This grayscale texture is a bearing vibration snapshot reshaped row-by-row into a square image. Based on the visible evidence, which condition applies: normal, inner_race, outer_race, ball?
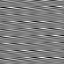
Answer: outer_race